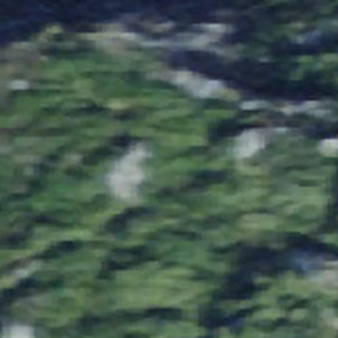
Label: other